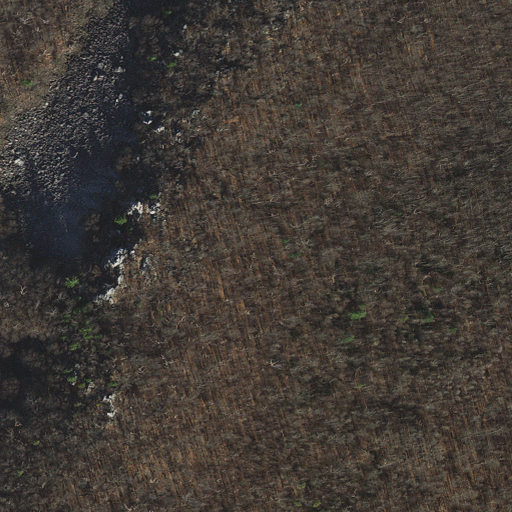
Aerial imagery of mountain in Maryland named Black Rock containing only deciduous forest